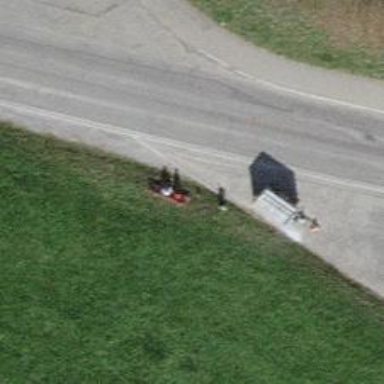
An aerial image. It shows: Red bench.